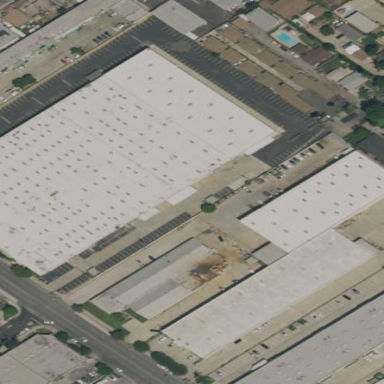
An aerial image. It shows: Warehouse.